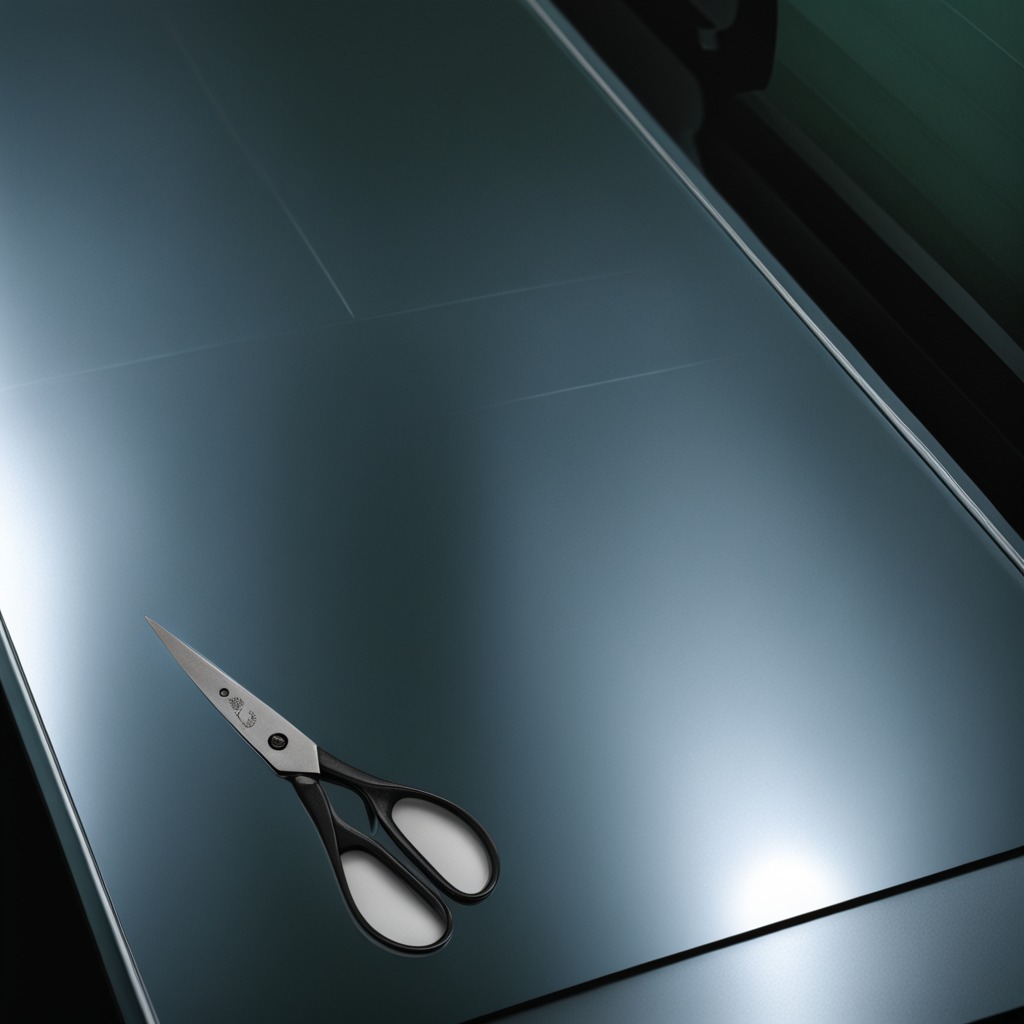
A scissor lies on a clean empty table in a railway signal maintenance room lit by harsh overhead fluorescents photorealistic surface textures crisp shadows high dynamic range